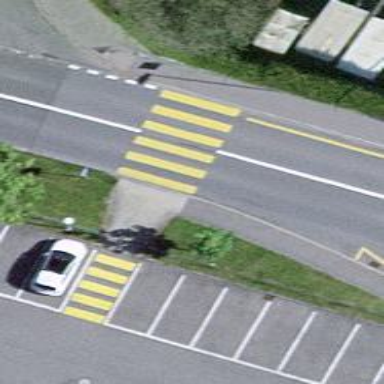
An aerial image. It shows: Marked crossing on the road.